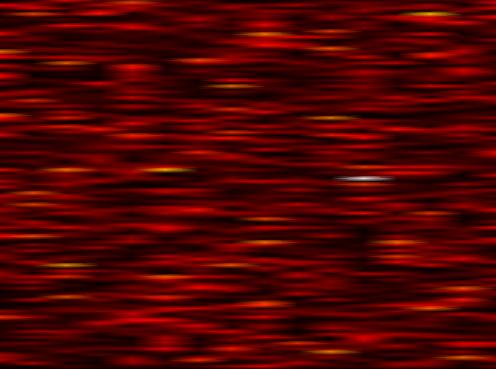
Label: OFDM